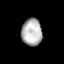
Tissue: prostate
Cell type: T cells
Senescence score: 0.3313
Nuclear area (px): 548
Mean DAPI intensity: 177.675